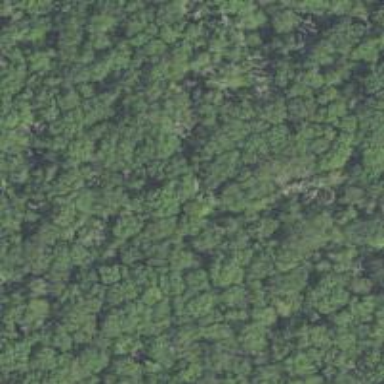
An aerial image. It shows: Mixed leaf woodland.